Question: For reference, I followed this site <URL> on how to upload a file to Google Drive in a Web Application.
This is my code to get the DriveService
'''
public static string[] Scopes = { Google.Apis.Drive.v3.DriveService.Scope.Drive };
public static DriveService GetService()
{
//get Credentials from client_secret.json file
UserCredential credential;
DriveService service = null;
//Root Folder of project
var CSPath = System.Web.Hosting.HostingEnvironment.MapPath("~/");
try
{
using (var stream = new FileStream(Path.Combine(CSPath, "client_secret.json"), FileMode.Open, FileAccess.Read))
{
String FolderPath = System.Web.Hosting.HostingEnvironment.MapPath("~/");
String FilePath = Path.Combine(FolderPath, "DriveServiceCredentials.json");
credential = GoogleWebAuthorizationBroker.AuthorizeAsync(
GoogleClientSecrets.Load(stream).Secrets,
Scopes,
"user",
CancellationToken.None,
new FileDataStore(FilePath, true)).Result;
}
//create Drive API service.
service = new Google.Apis.Drive.v3.DriveService(new BaseClientService.Initializer()
{
HttpClientInitializer = credential,
ApplicationName = "GoogleDriveMVCUpload",
});
}
catch (Exception e)
{
System.Diagnostics.Debug.WriteLine(e.StackTrace);
System.Diagnostics.Debug.WriteLine(e.Message);
System.Diagnostics.Debug.WriteLine(e.InnerException);
}
return service;
}
'''
The problem occurs at getting the credential from GoogleWebAuthorizationBroker.AuthorizeAsync. When that line runs, I would be redirected to
<URL>.
I have looked into Google's Error docs and other stack overflow explaining that I must add the redirect URI on the console in which I did <URL> given in the error, I get the following

. But then an exception would be thrown
'''
Exception thrown: 'System.AggregateException' in mscorlib.dll
at System.Threading.Tasks.Task.ThrowIfExceptional(Boolean includeTaskCanceledExceptions)
at System.Threading.Tasks.Task'1.GetResultCore(Boolean waitCompletionNotification)
at System.Threading.Tasks.Task'1.get_Result()
at .........
One or more errors occurred.
Google.Apis.Auth.OAuth2.Responses.TokenResponseException: Error:"", Description:"", Uri:""
at Google.Apis.Auth.OAuth2.AuthorizationCodeInstalledApp.<AuthorizeAsync>d__8.MoveNext()
--- End of stack trace from previous location where exception was thrown ---
at System.Runtime.CompilerServices.TaskAwaiter.ThrowForNonSuccess(Task task)
at System.Runtime.CompilerServices.TaskAwaiter.HandleNonSuccessAndDebuggerNotification(Task task)
at Google.Apis.Auth.OAuth2.GoogleWebAuthorizationBroker.<AuthorizeAsync>d__4.MoveNext()
--- End of stack trace from previous location where exception was thrown ---
at System.Runtime.CompilerServices.TaskAwaiter.ThrowForNonSuccess(Task task)
at System.Runtime.CompilerServices.TaskAwaiter.HandleNonSuccessAndDebuggerNotification(Task task)
at Google.Apis.Auth.OAuth2.GoogleWebAuthorizationBroker.<AuthorizeAsync>d__1.MoveNext()
**service** was null.
'''
and I couldn't find much about this specific exception error :
> Google.Apis.Auth.OAuth2.Responses.TokenResponseException: Error:"", Description:"", Uri:"" but I believe this is because of the redirect mismatch URI problem.
For more information: The current link of the web application is http://localhost:61506 and the link when I run the code above is at http://localhost:61506/AutoFileTransfer/Index
So I don't really know why I get this redirect mismatch URI error nor do I know how to solve the
'Google.Apis.Auth.OAuth2.Responses.TokenResponseException: Error:"", Description:"", Uri:""' problem either.
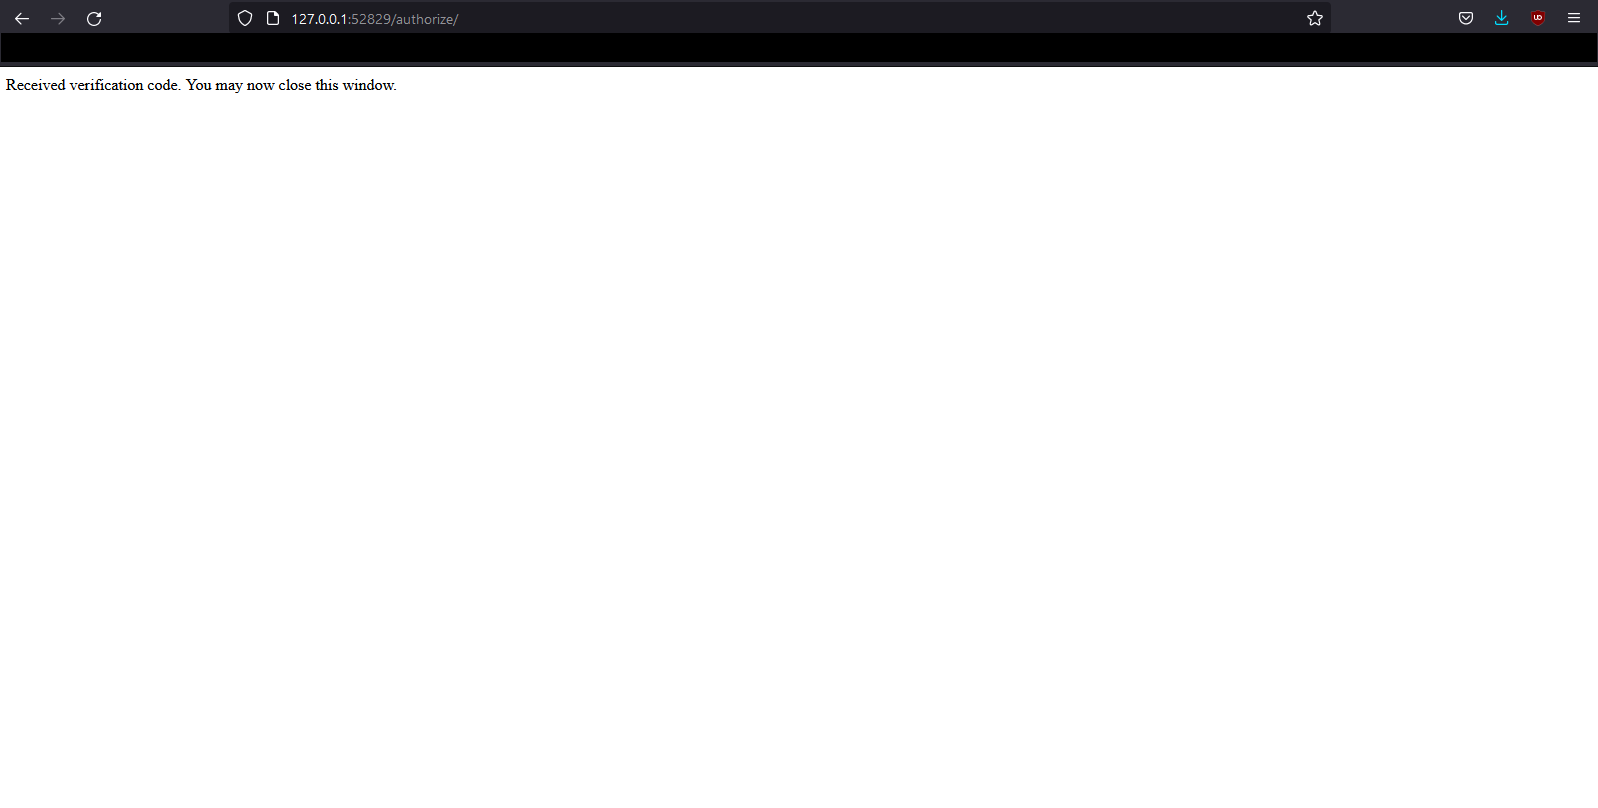
Answer: The first problem you are having is that you are using 'GoogleWebAuthorizationBroker.AuthorizeAsync' which is designed to work with installed applications only its not going to work with Asp .net
For asp .net MVC you should be doing the following
'''
using System;
using System.Web.Mvc;
using Google.Apis.Auth.OAuth2;
using Google.Apis.Auth.OAuth2.Flows;
using Google.Apis.Auth.OAuth2.Mvc;
using Google.Apis.Drive.v2;
using Google.Apis.Util.Store;
namespace Google.Apis.Sample.MVC4
{
public class AppFlowMetadata : FlowMetadata
{
private static readonly IAuthorizationCodeFlow flow =
new GoogleAuthorizationCodeFlow(new GoogleAuthorizationCodeFlow.Initializer
{
ClientSecrets = new ClientSecrets
{
ClientId = "PUT_CLIENT_ID_HERE",
ClientSecret = "PUT_CLIENT_SECRET_HERE"
},
Scopes = new[] { DriveService.Scope.Drive },
DataStore = new FileDataStore("Drive.Api.Auth.Store")
});
public override string GetUserId(Controller controller)
{
// In this sample we use the session to store the user identifiers.
// That's not the best practice, because you should have a logic to identify
// a user. You might want to use "OpenID Connect".
// You can read more about the protocol in the following link:
// https://developers.google.com/accounts/docs/OAuth2Login.
var user = controller.Session["user"];
if (user == null)
{
user = Guid.NewGuid();
controller.Session["user"] = user;
}
return user.ToString();
}
public override IAuthorizationCodeFlow Flow
{
get { return flow; }
}
}
}
'''
The official sample can be found <URL>
The second issue you have is that your IDE is changing the ports on you. You need to fix it so that it uses a static port then you can add your redirect uri properly. <URL>
As for that example you are following the author may have gotten it to work on local host but it will never work hosted as a website as GoogleWebAuthorizationBroker.AuthorizeAsync will open the browser window on the machine that its running on. This being a web server will never work.